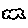
Label: cloud